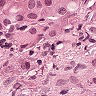
Metastatic tissue present: yes